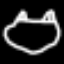
Label: frog